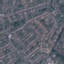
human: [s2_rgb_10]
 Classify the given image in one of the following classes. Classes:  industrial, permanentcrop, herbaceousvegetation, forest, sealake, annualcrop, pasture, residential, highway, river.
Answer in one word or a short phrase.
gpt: Residential